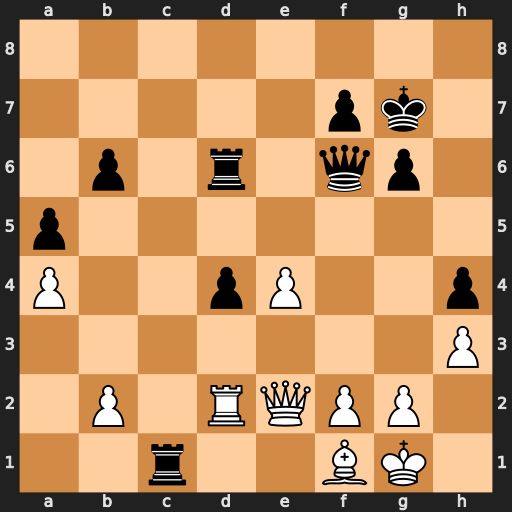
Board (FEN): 8/5pk1/1p1r1qp1/p7/P2pP2p/7P/1P1RQPP1/2r2BK1
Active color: w
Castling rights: -
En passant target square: -
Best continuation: e5 Qe6 exd6